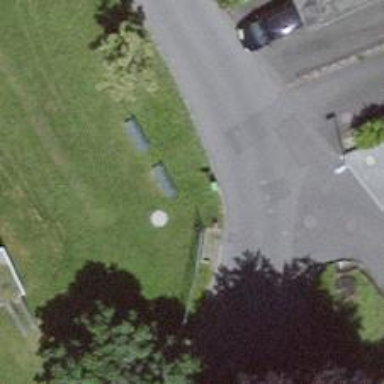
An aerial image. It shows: Brown bench in the vicinity.